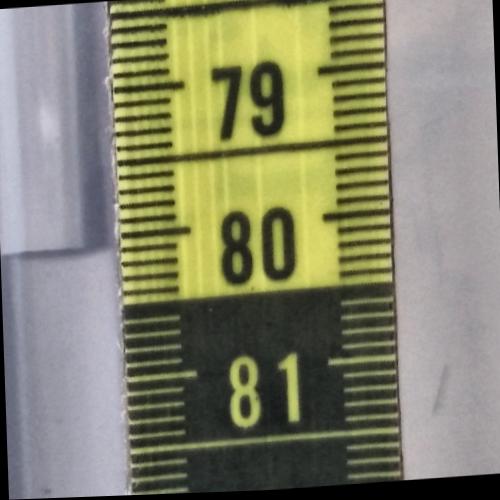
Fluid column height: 80.1 cm